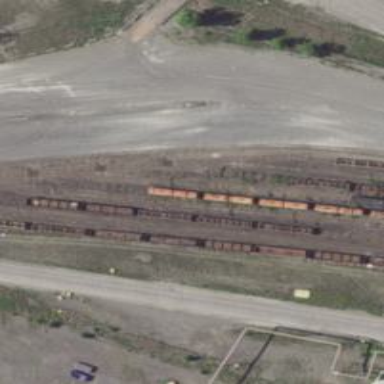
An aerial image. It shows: Rail spur service.